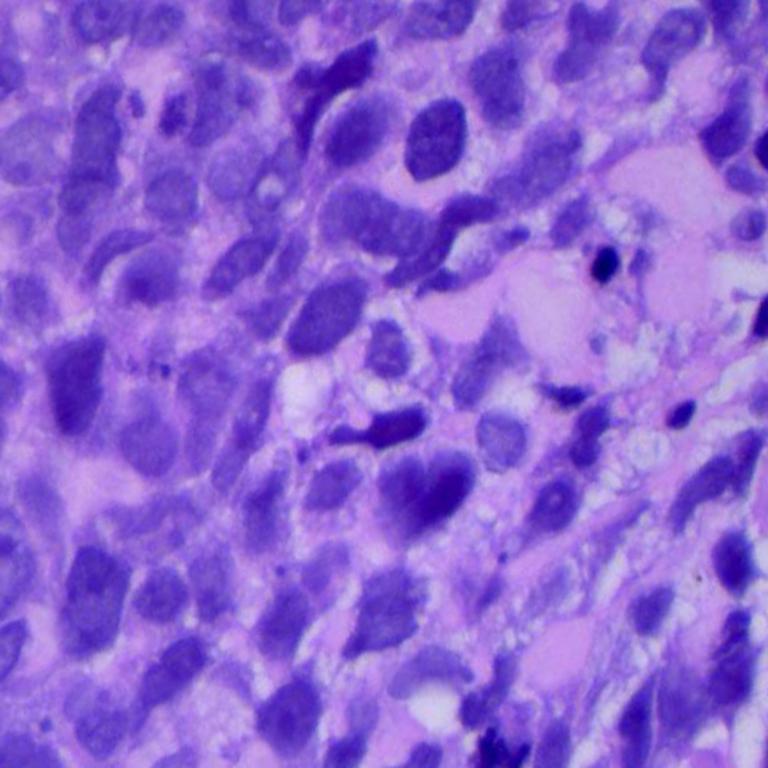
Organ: lung
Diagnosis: squamous carcinomas